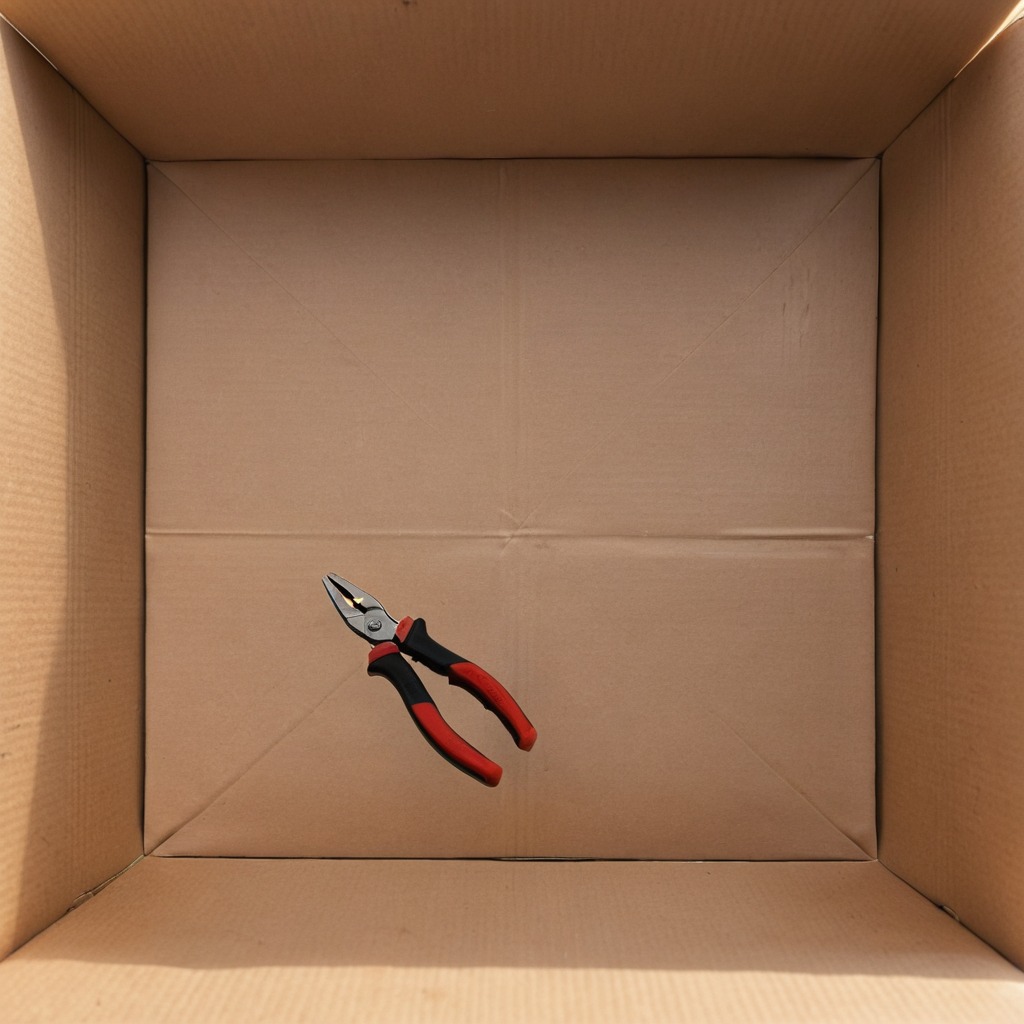
A plier is lying on the cardboard box surface.